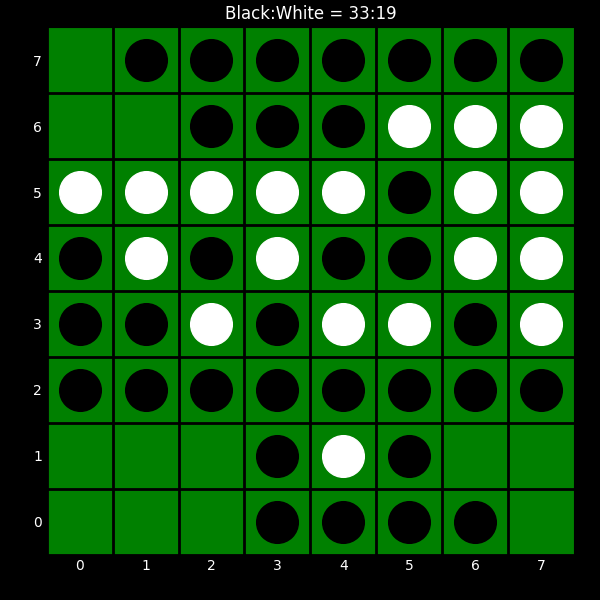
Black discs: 33
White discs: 19